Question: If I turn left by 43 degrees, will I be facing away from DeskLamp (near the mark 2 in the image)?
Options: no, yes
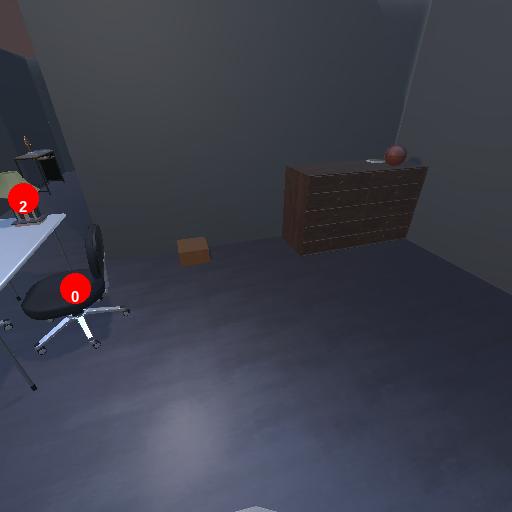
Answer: no